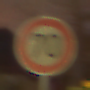
Verkehrszeichen: Geschwindigkeit70
Umgebung: Outdoor, Suburban
Tageszeit: Night
Wetter: Clear
Licht: Artificial
Jahreszeit: NotSpecified
Kontrast: HighContrast